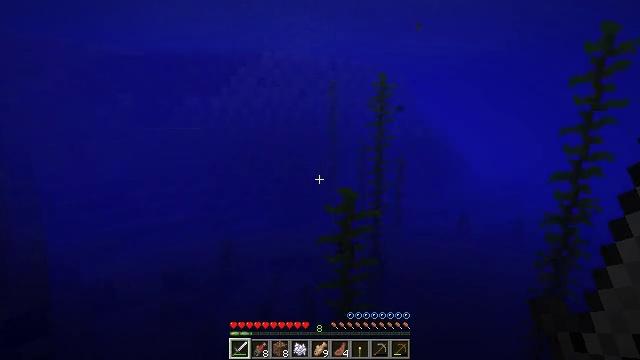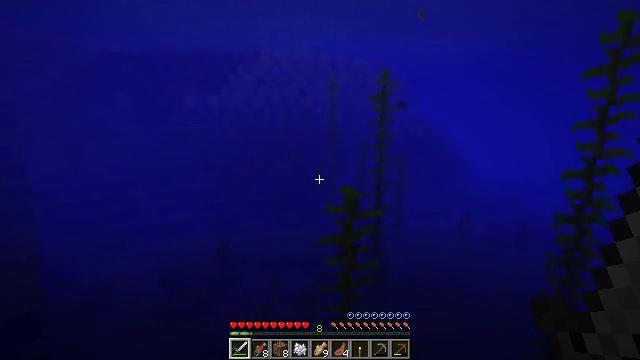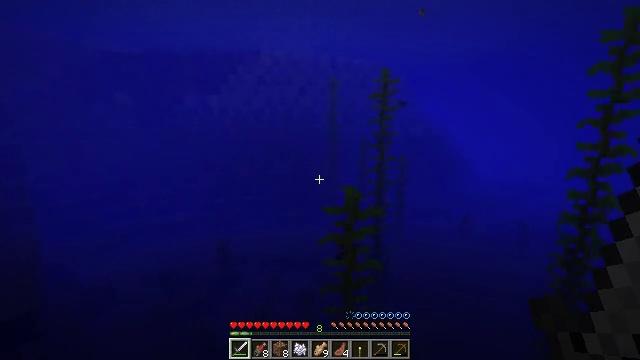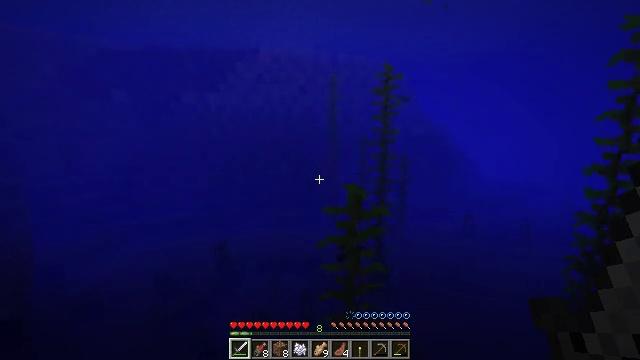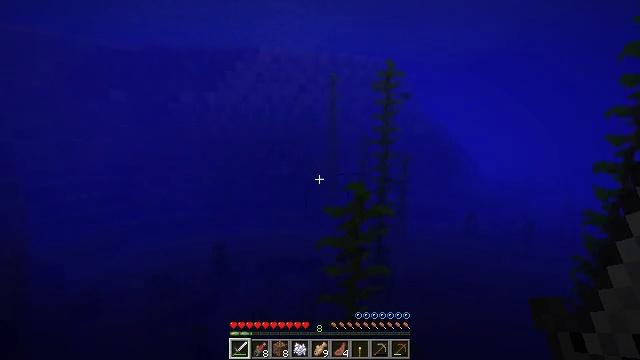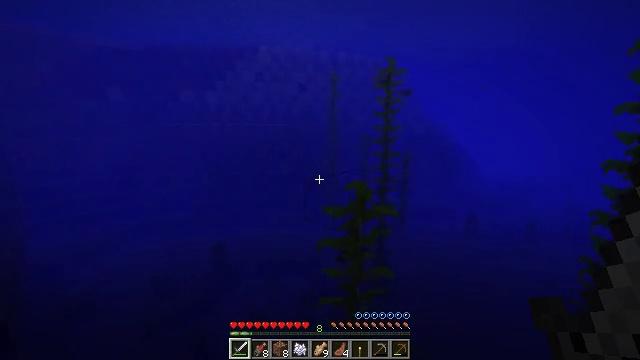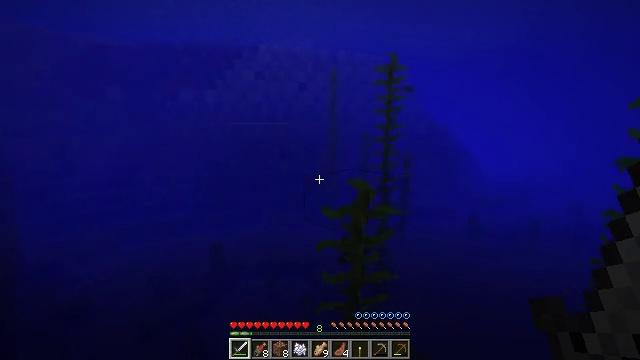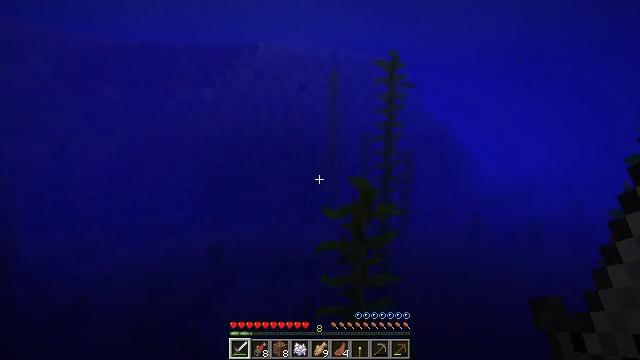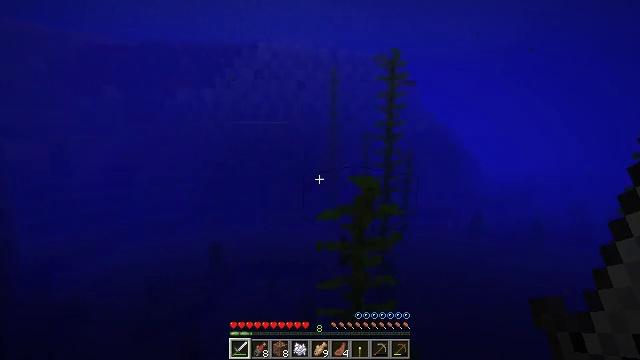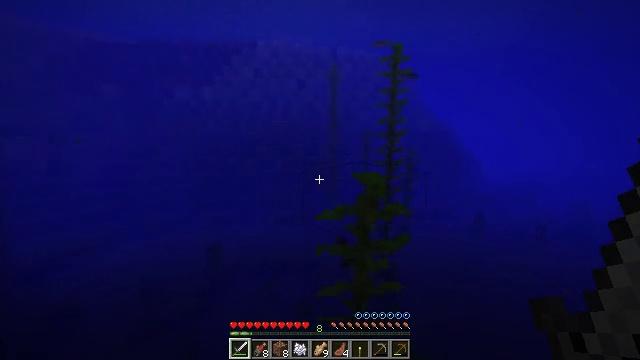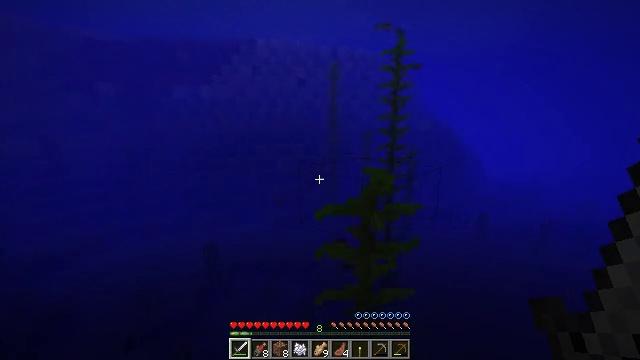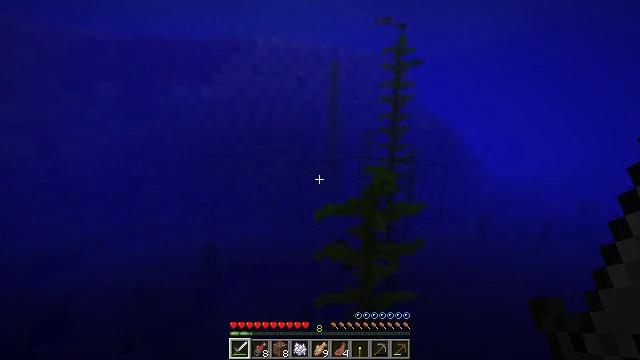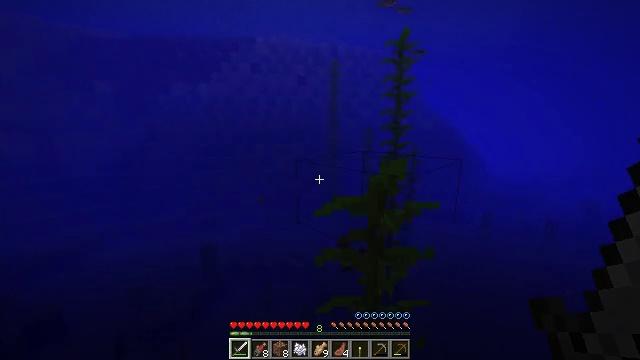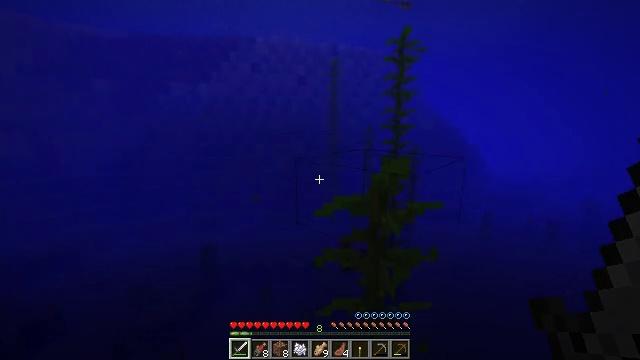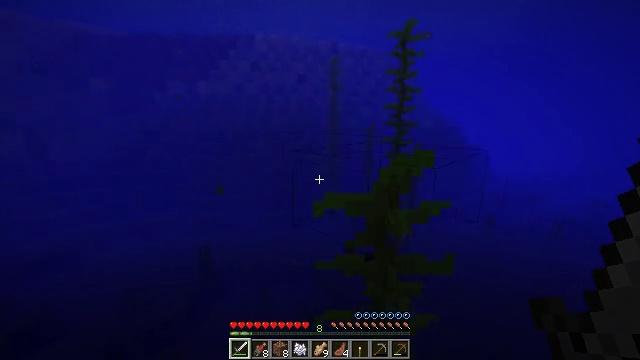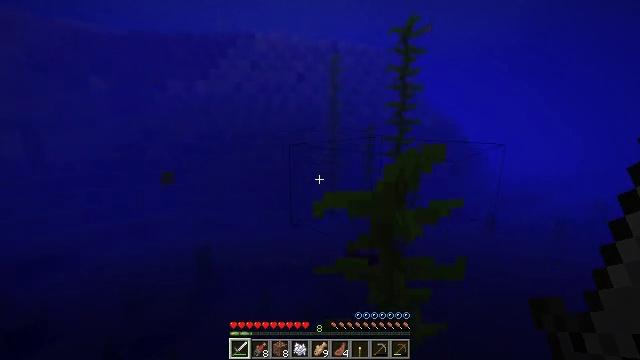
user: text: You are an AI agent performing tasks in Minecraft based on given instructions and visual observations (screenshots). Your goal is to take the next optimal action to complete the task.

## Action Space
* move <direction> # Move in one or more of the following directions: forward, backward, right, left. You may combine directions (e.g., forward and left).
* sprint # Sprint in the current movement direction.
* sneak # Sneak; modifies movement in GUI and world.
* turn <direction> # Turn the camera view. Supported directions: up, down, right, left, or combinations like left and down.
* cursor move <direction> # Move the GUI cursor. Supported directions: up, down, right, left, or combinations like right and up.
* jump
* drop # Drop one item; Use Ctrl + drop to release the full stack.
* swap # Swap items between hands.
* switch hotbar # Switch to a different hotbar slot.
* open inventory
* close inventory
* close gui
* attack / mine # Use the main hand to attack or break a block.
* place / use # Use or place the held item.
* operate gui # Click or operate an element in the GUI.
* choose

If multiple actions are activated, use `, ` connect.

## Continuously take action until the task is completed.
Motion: motion action
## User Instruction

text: Hunt a salmon.
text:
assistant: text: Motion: move forward
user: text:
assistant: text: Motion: move forward
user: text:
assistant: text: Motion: move forward
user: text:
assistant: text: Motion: move forward
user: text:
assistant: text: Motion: move forward
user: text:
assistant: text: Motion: move forward
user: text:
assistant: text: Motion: move forward
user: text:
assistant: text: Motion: move forward
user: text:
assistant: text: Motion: move forward
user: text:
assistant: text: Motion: move forward
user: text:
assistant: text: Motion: move forward
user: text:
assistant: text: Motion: move forward
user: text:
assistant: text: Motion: move forward
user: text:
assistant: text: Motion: move forward
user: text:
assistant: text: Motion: move forward
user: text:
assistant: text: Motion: move forward
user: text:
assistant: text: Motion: move forward
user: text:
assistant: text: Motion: move forward
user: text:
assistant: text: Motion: move forward
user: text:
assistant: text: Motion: move forward
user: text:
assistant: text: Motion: move forward
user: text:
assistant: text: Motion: move forward
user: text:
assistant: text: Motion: move forward
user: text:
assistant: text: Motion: move forward
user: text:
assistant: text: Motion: move forward
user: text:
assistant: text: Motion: move forward, turn right and down
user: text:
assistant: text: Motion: move forward, turn right and down
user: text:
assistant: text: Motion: move forward, turn right and down
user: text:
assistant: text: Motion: move forward
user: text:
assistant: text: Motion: move forward